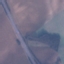
Label: Highway